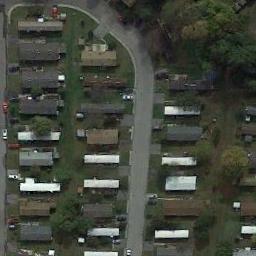
Label: residential